Question: The picture shows the balloon popping problem. You need to pop all the balloons in a certain order. The reward for popping a red balloon is the product of itself and the value on the balloons to the left and right. The reward for popping a gold balloon is doubled, and the reward for popping a black balloon becomes negative. If there is no balloon on the left or right, multiply the value by 1. You only need to find the maximum reward and keep only the final value
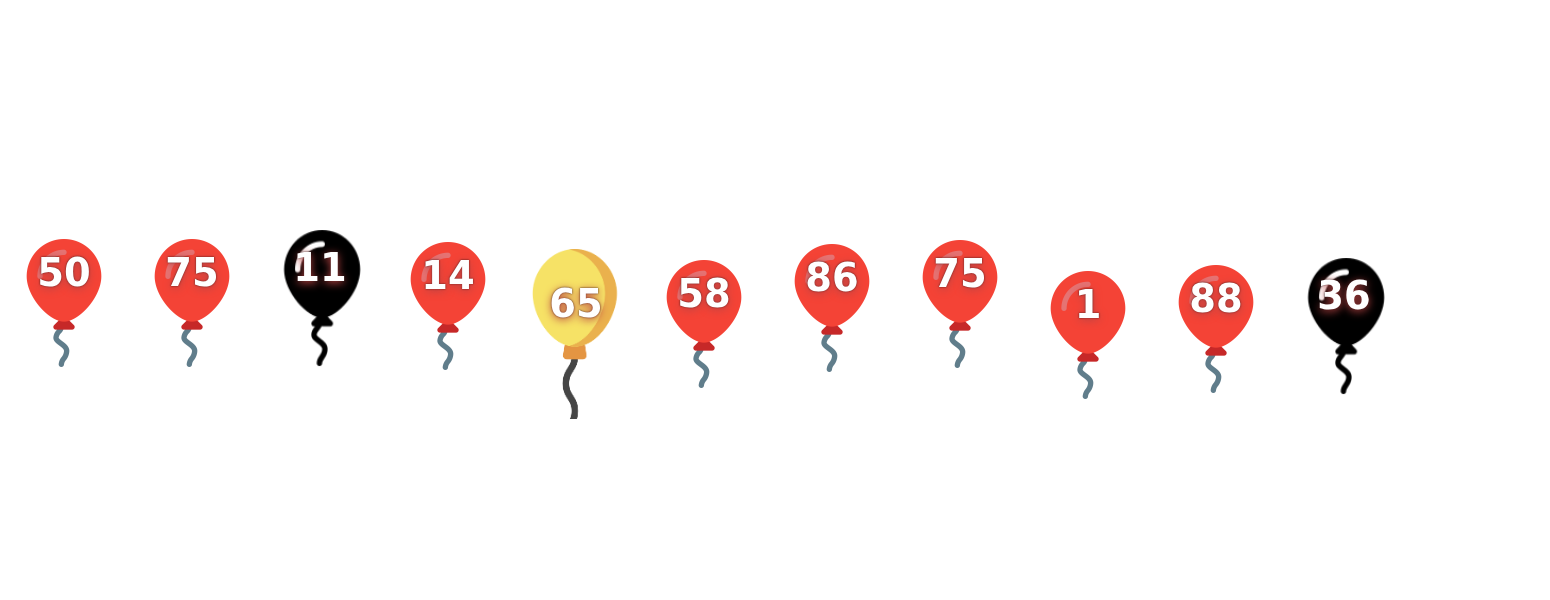
Answer: 2851384